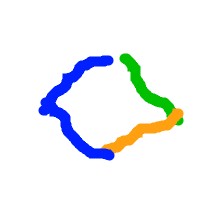
Shape: rhombus